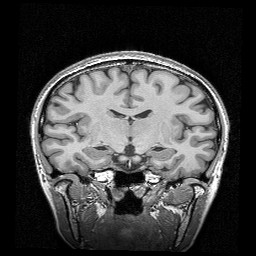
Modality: T1w
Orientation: sagittal